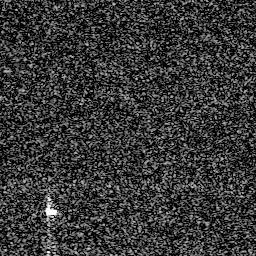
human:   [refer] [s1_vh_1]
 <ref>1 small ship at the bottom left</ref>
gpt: <box>[[16, 78, 23, 89, 0]]</box>